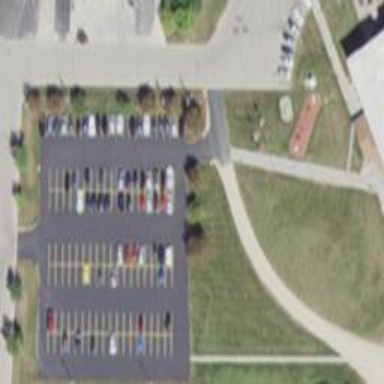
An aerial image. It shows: Parking area.